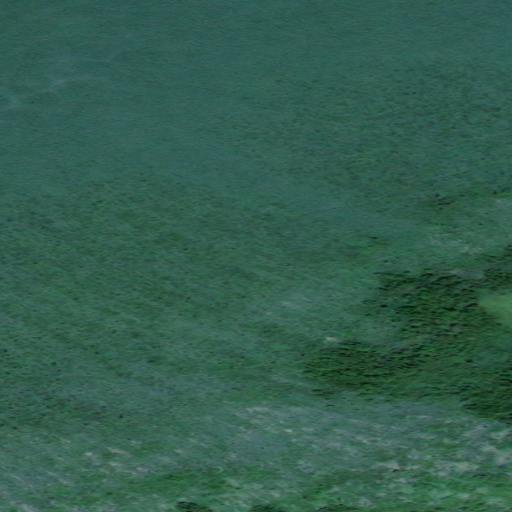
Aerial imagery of ridge(s) in Alaska named Boulder Ridge containing only unknown